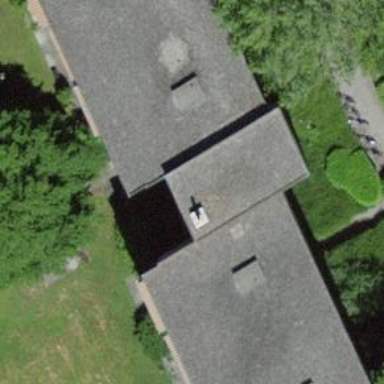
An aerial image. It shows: Building with apartments and flat roof.